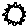
Label: sun